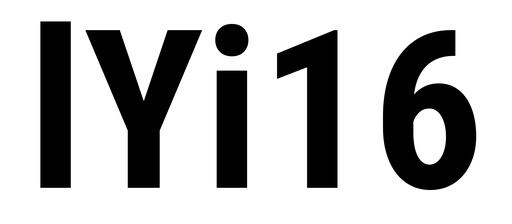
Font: Roboto_Condensed_Bold